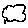
Label: cloud